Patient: sex M, age 65
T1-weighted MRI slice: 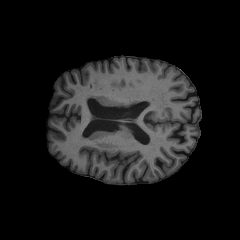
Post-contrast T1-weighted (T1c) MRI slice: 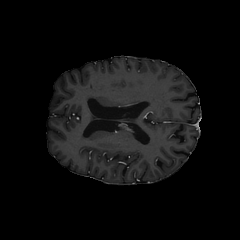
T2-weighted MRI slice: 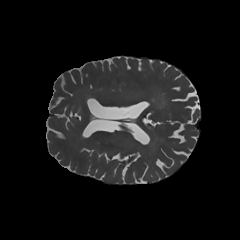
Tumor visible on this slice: no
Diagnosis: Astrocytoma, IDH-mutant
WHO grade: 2